Question: I was wondering if someone could point me in the right direction. I am looking to display the Google Font <URL> at consistent weights at every given font size. Sounds pretty easy, right? Not in my scenario. At certain 'font-sizes', some characters have multiple weights within the same character.
'''
<link href='http://fonts.googleapis.com/css?family=Orbitron:400,500,700,900' rel='stylesheet' type='text/css'>
.sixteen{
font-family: Orbitron;
font-weight: 400;
font-size: 16px;
line-height: 22px;
}
.nineteen{
font-family: Orbitron;
font-weight: 400;
font-size: 19px;
line-height: 22px;
}
<h4 class="sixteen">Home of Front End Developer and</h4>
<h4 class="nineteen">Home of Front End Developer and</h4>
'''
Here is a <URL> to explain my issue. If you take a look at the fiddle, you'll see in the first line that the top line of the uppercase 'F', 'E', and 'D' characters have more weight/thickness than the rest of the characters in that line. But as you'll notice on the next line, that
In case you cannot replicate what I'm seeing, here's a screenshot:

My question is two-fold:
1. What would the best way to technically describe this? 'Multiple font weights in one given character' lacks brevity, and isn't likely to have any valuable Google results.
2. Is there a way to fix this and make the weight consistent in every character at every font-size?
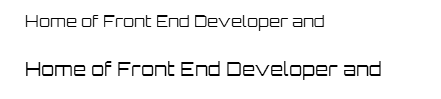
Answer: 1. What you describe is as such just variation of the visible width of strokes in glyphs, or stroke width variation to put it briefly. Such variation is normal in serif fonts and also appears, at least to some extent, in many sans-serif fonts. However, in this case, the font is designed to have a rather constant stroke width, so the visible effect is caused by font rendering differences.
2. There is no way to remove the font rendering differences. Font rendering is a complex issue, and although some proposed or experimental CSS settings might affect some aspects of it, it's basically outside your control. For example, font smoothing (also known as anti-aliasing) depends on the operating system and its settings as well as the browser and its settings.